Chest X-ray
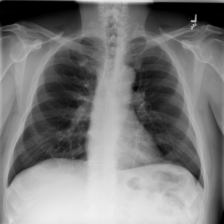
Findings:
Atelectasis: negative
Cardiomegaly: negative
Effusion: negative
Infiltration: negative
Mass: negative
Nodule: negative
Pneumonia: negative
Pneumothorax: negative
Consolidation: negative
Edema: negative
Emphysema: negative
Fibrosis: negative
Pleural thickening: negative
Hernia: negative